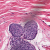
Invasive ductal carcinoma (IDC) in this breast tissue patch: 0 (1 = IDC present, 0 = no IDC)